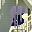
Label: 8